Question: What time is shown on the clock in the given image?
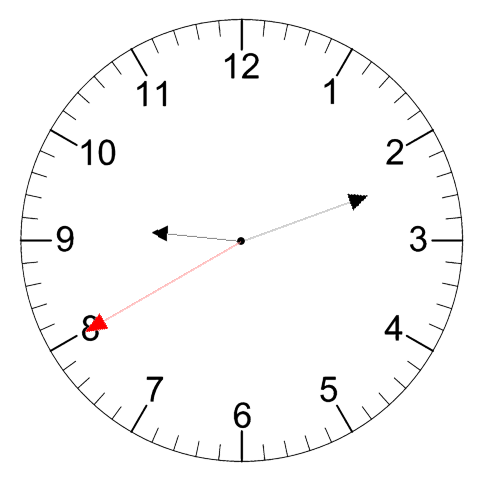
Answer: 09:11:40